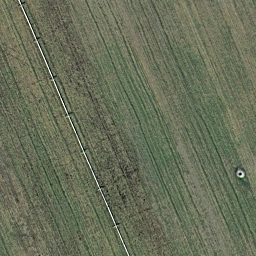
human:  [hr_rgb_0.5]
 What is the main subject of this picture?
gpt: farmland